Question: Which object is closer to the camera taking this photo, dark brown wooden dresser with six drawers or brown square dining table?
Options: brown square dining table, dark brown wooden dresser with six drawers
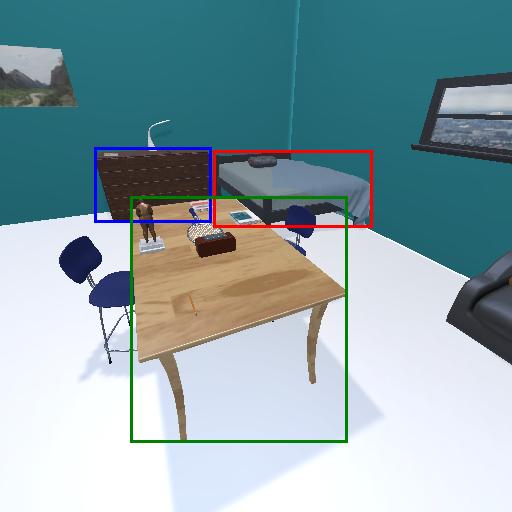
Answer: brown square dining table